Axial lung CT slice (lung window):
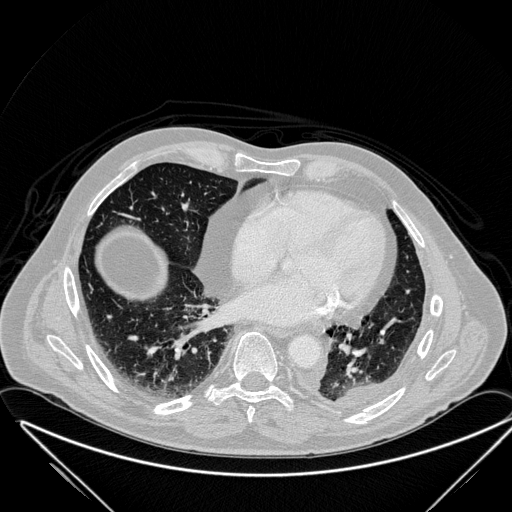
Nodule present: no